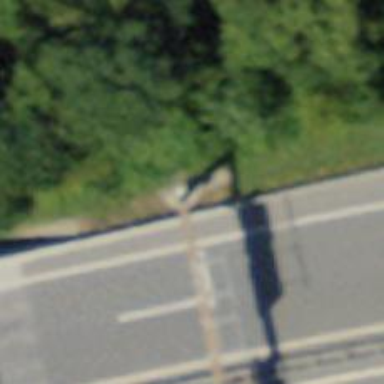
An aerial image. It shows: Gantry structure.